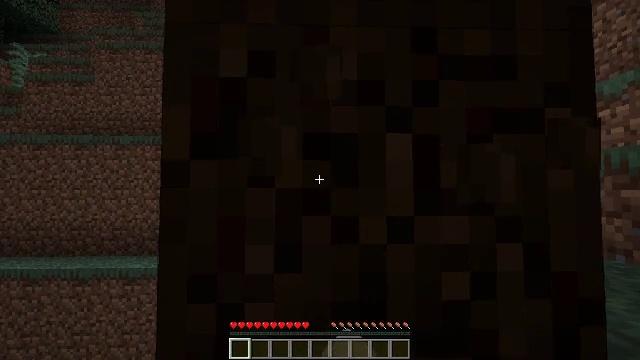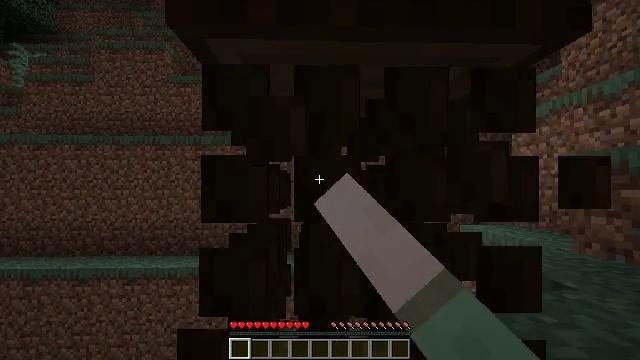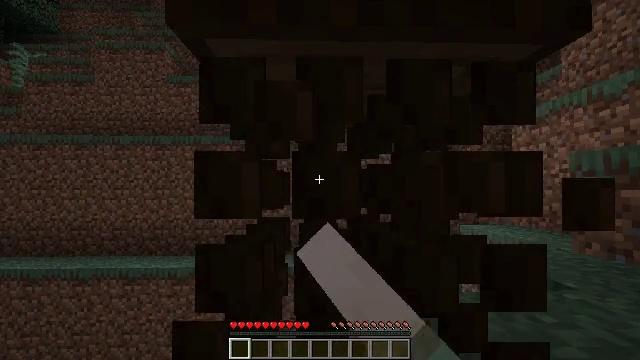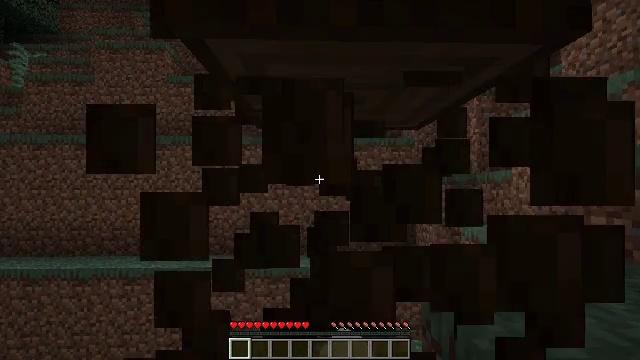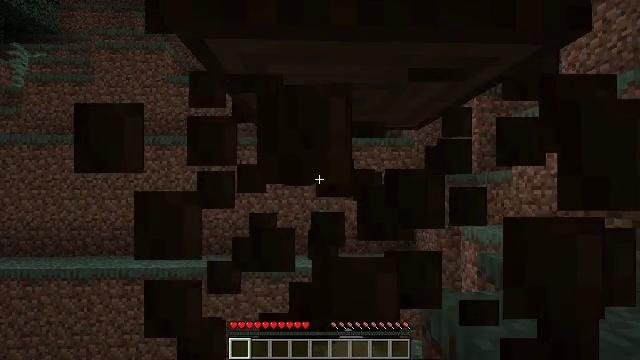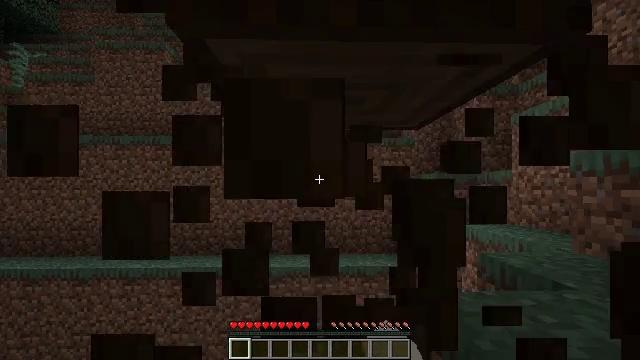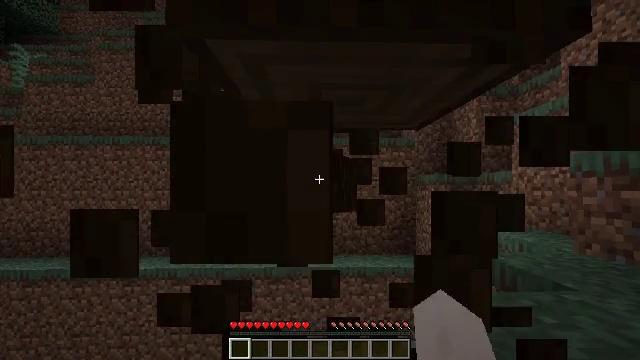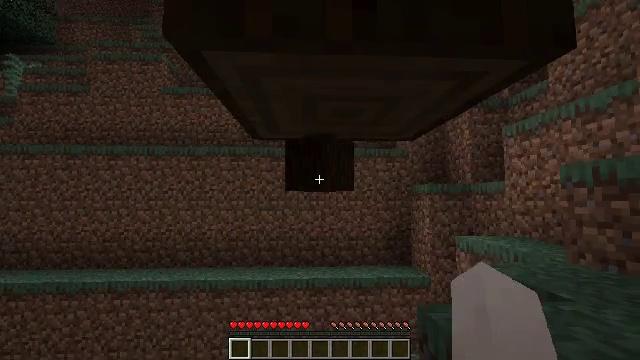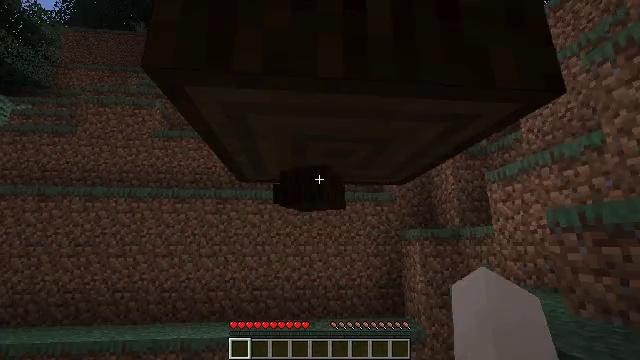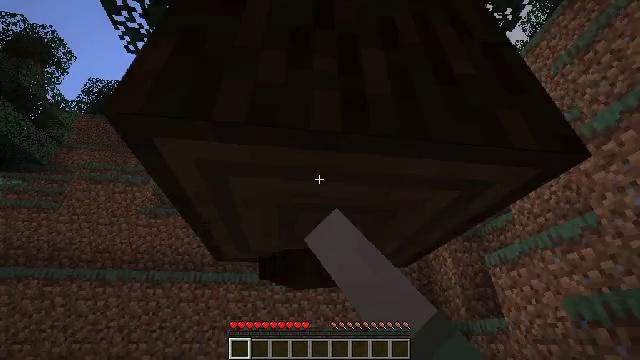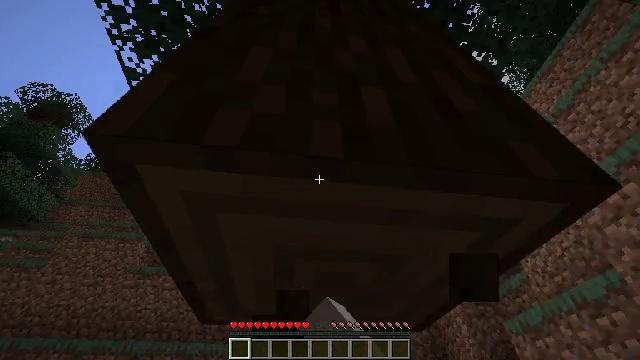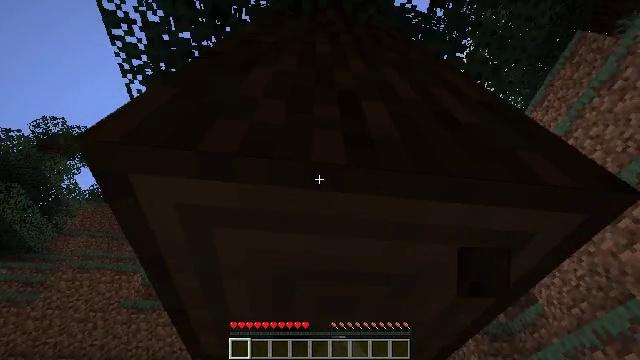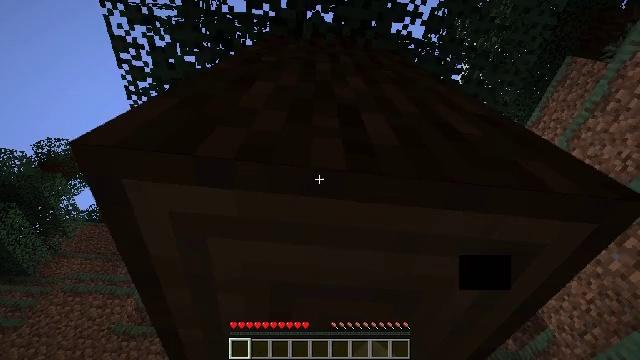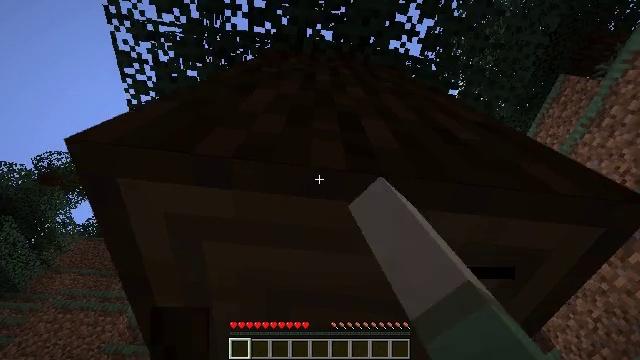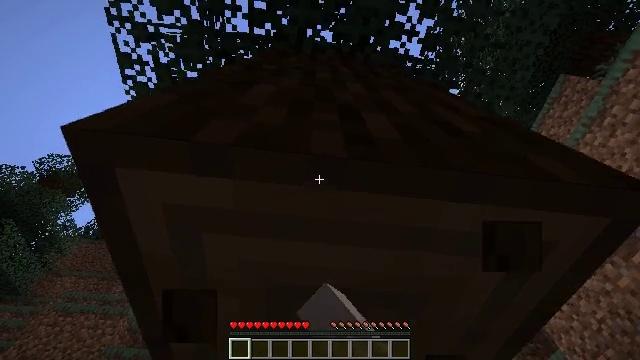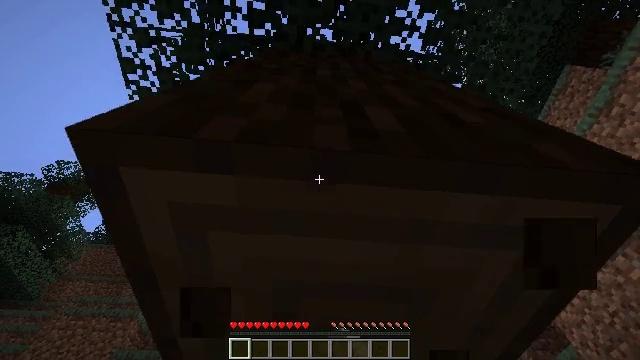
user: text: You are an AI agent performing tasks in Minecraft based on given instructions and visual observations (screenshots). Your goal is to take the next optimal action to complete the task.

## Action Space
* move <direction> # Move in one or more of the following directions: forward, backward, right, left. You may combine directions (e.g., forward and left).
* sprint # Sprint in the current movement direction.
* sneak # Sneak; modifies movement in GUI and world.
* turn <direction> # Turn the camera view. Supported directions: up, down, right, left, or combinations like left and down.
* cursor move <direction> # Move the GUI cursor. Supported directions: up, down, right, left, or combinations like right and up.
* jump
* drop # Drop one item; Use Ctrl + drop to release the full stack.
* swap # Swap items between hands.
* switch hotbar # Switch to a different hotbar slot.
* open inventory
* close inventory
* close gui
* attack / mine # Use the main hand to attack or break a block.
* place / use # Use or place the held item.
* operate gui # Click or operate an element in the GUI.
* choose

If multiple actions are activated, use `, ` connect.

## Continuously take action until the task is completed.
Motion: motion action
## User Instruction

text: Gather spruce log by chopping the tree.
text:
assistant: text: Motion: attack / mine
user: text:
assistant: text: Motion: attack / mine
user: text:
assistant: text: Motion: attack / mine
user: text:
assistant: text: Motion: attack / mine
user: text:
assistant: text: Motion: attack / mine
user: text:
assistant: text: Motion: attack / mine
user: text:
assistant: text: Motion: turn right and up, attack / mine
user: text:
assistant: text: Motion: move forward, turn right and up, attack / mine
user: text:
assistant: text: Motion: move forward, turn right and up, attack / mine
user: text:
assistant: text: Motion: turn up, attack / mine
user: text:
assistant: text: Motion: turn up, attack / mine
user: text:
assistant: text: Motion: turn up, attack / mine
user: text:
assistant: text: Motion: turn up, attack / mine
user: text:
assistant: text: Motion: attack / mine
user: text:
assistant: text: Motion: turn left, attack / mine
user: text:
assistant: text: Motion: attack / mine
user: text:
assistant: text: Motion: move forward, attack / mine
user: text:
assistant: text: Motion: move forward, attack / mine
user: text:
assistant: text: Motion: attack / mine
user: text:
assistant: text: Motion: attack / mine
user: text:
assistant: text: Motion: attack / mine
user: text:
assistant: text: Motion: attack / mine
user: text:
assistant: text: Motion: turn up, attack / mine
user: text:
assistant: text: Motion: turn up, attack / mine
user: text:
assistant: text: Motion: turn up, attack / mine
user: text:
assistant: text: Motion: turn up, attack / mine
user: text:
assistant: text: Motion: turn up, attack / mine
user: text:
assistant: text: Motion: turn up, attack / mine
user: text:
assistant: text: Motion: turn left, attack / mine
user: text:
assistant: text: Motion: turn left and down, attack / mine